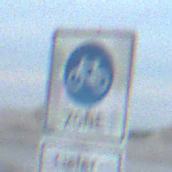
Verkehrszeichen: BeginnFahrradzone
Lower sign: BesondereFahrzeugeUndTransportgueter5
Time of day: SunriseSunset
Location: Outdoor (Beach)
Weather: PartlyCloudy
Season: NotSpecified
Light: Natural